Question: I'm trying out SpriteKit with the following setup:
1. An SKScene with two child nodes used merely for grouping other nodes: foreground and background.
2. background is really empty as of now, but would eventually hold some type of background sprite / layers.
3. foreground is a SKEffectNode and whenever the user taps on the screen, a new intance of a SKnode subclass which represents a game element is added as child to it.
4. This SKNode subclass basically creates 3 SKShapeNodes and two labels: an outter circumference, an inner circumference, 2 labels and an inner quarter circumference. The inner quarter circumference has an SKAction that makes it rotate forever about its origin / center.
Now here's the issue, as long as foreground doesn't have any CIFilter or has shouldEnableEffects = NO, everything is fine. That is, I can tap on the screen and my game elements are instantiated and added to the main scene. But the minute I try adding a CIGaussianBlur or CIBloom to the foreground, I notice two things:
1. The framerate drops to about 2fps. Mind you, this happens even with as little as 6 nodes alive in the scene.
2. The effect seems to be constantly cropping its contents or adjusting it's frame. That is, if I have one node, the "full screen" effect seems to try and constantly crop or adjust its bounds to the minimum area required to hold all nodes. This is for one node:
And this is for 2 nodes:

In OpenGL ES 2, one would do a post blur / bloom by basically rendering the whole framebuffer (all objects) to texture, then doing at least one more pass to blur,etc on that texture and then either present that in the framebuffer attached to the display or compose that with the original render back to the framebuffer. I'd expect SKEffectNode to work in a similar way. However the cropping and the poor performance makes me think I might be using the effect node the wrong way. Any thoughts?
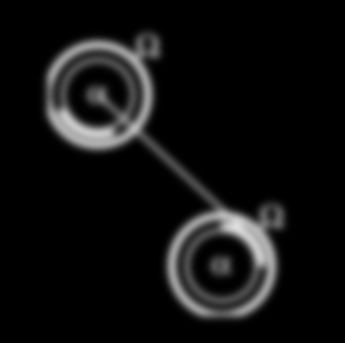
Answer: It seems to be a bug with the SKEffectNode trying to apply a filter on children SKShapeNodes as far as I can tell. I played around with this and achieved your results, but when I switched out the SKShapeNodes for SKSpriteNodes (using a simple png of a circle) the cropping no longer appears. It's a bug in that SKEffectNode doesn't handle the stroke of the SKShapeNode very well. If you take off the stroke (lineWidth = 0) and give it a fill color, you'll see that there is no cropping.
As for the frame rate, SKShapeNodes perform poorly. Doing the switch to SKSpriteNodes I mentioned earlier boosted my fps from 40 to 50 when I had 35 nodes on the screen (iPhone 5) with the filter applied.